Question: I have been building my maven project(s) within my spring tool suite work space and have now decided that I need to get busy with some version control.
I have gone for GIT and have used the command line client to produce a local repository.
So, I have a local repo - which is ready to implements version control and a workspace with a load of files.
I am using the GIT plugin for Eclipse. See the image below.

How am I able to somehow synchronise my workspace with my git working directory so I can start to stage and commit indexes to Github?
Many thanks
//** EDIT **//
Okay - having found <URL> blog
I realized it is a simple project->team->share project option in the Eclipse Project Context Menu.
Thanks
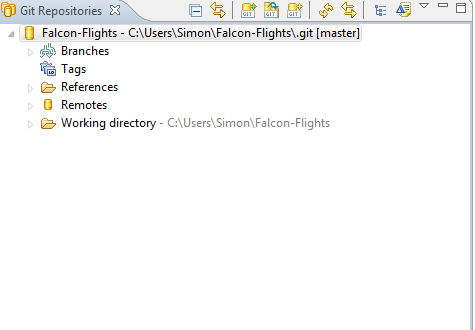
Answer: This <URL> details the step you need to follow to share your local git project on GitHub;
- -
## Configuring Eclipse
> - 'Windows -> Preferences''SSH2'- 'SSH2''/home/<yourusername>/.ssh''id_rsa'- 'Key Management''Load Existing Key''id_rsa''~/.ssh/id_rsa'-
## Pushing your project to your github repo
> Final step is to push your project to your remote repository on github. - 'Team -> Share Project''git'- - 'Team -> Remote -> Push'- - 'ssh protocol''git'- - -